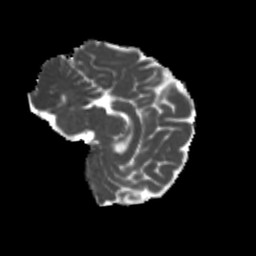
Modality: MD
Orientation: sagittal
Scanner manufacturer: siemens
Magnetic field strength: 3 T
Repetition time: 4 s
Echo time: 0.0594 s